Field crop: maize
Growth stage: 2
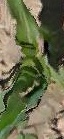
Species: maize